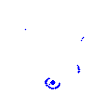
Particle: electron